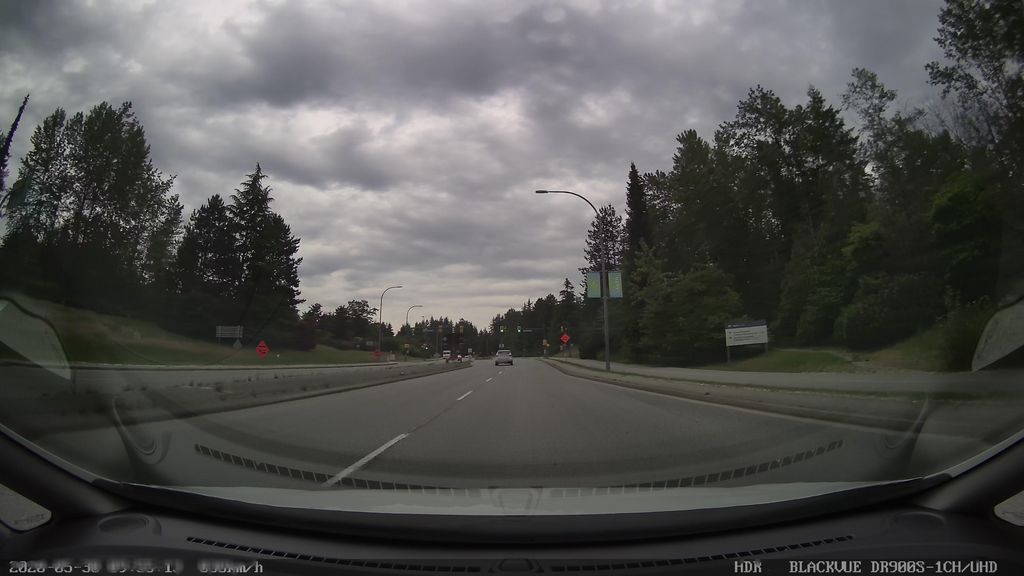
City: vancouver